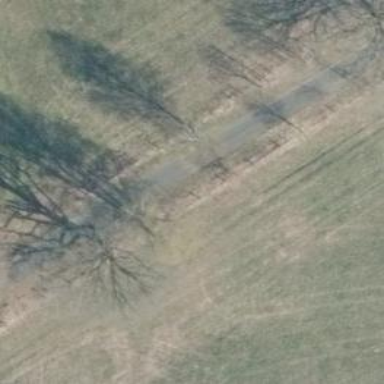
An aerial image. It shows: Row of deciduous broadleaved trees.